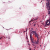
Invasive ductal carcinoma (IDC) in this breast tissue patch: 0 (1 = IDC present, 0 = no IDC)